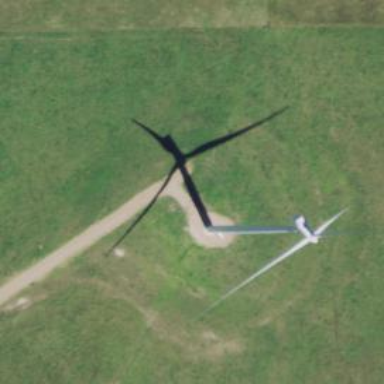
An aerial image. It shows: Wind generator powered by horizontal axis wind turbine.